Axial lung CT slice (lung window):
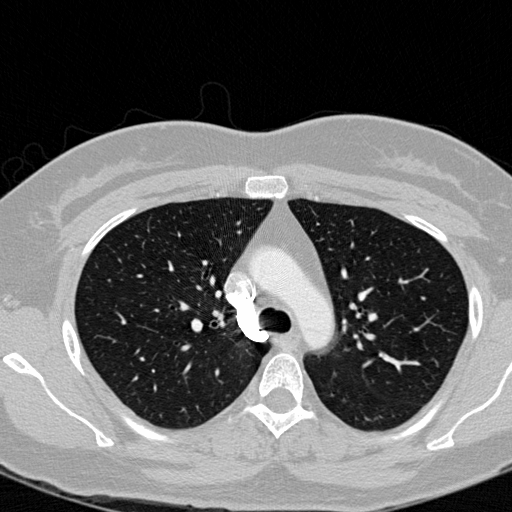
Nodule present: no